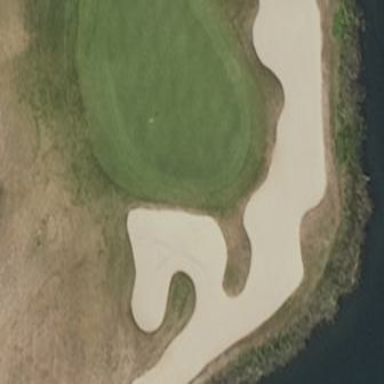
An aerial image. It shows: Golf bunker.